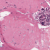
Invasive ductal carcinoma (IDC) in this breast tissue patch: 0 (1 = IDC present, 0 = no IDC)